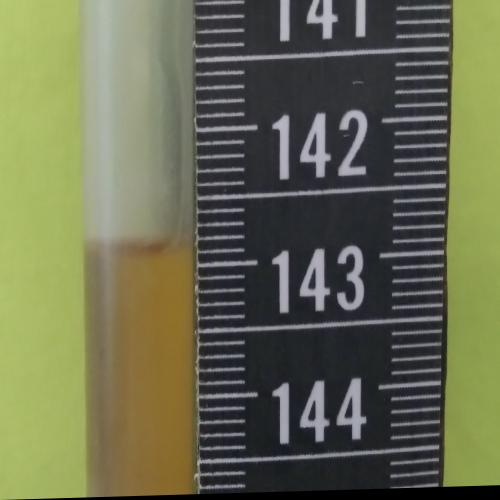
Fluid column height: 142.8 cm